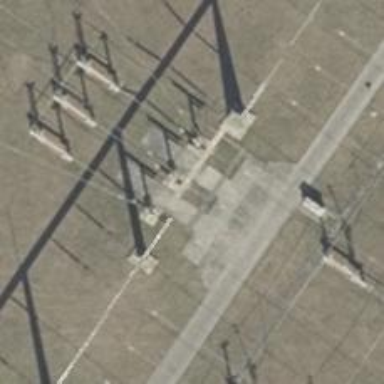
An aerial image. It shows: Power line with 3 cables. It is situated in bay.